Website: walmart
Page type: store-pickup
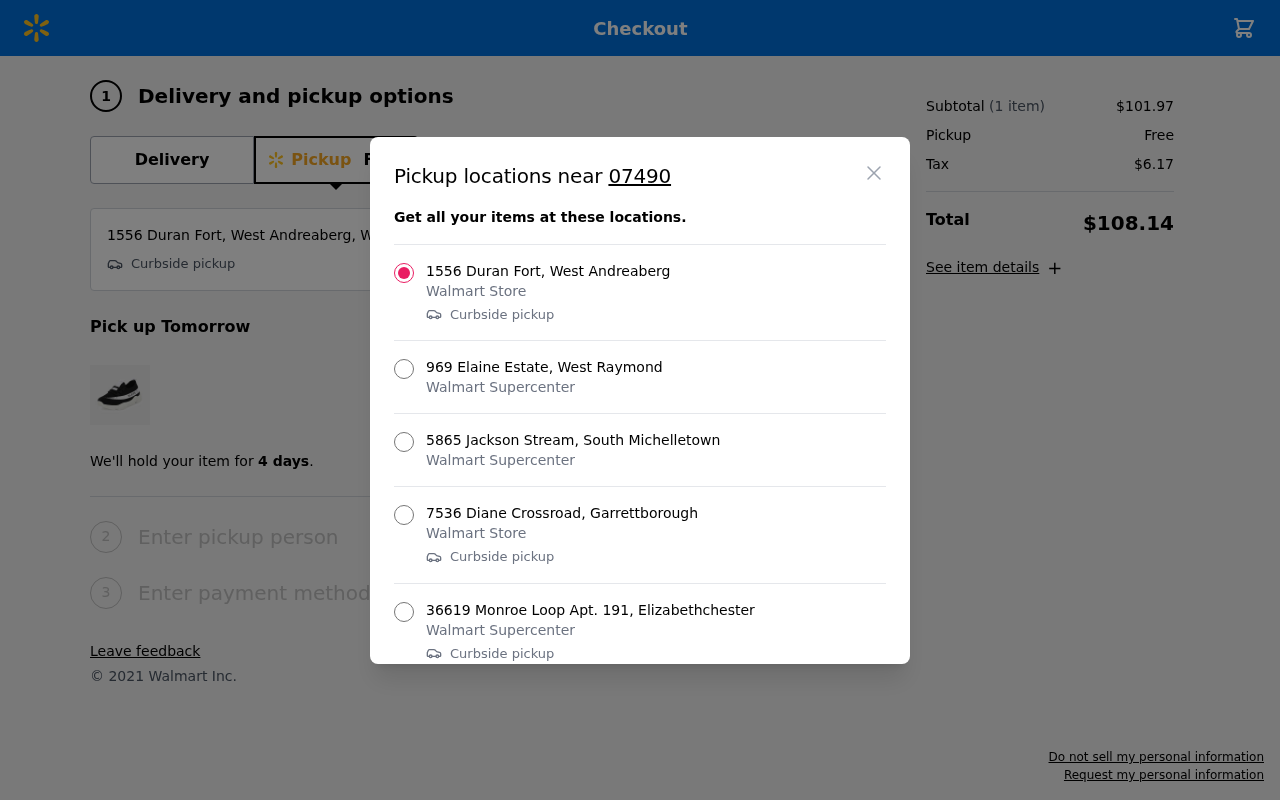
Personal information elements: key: PII_LOCATION1_CITY
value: West Andreaberg
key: PII_LOCATION1_STREET
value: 1556 Duran Fort
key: PII_LOCATION2_CITY
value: West Raymond
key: PII_LOCATION2_STREET
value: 969 Elaine Estate
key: PII_LOCATION3_CITY
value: South Michelletown
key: PII_LOCATION3_STREET
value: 5865 Jackson Stream
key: PII_LOCATION4_CITY
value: Garrettborough
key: PII_LOCATION4_STREET
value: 7536 Diane Crossroad
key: PII_LOCATION5_CITY
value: Elizabethchester
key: PII_LOCATION5_STREET
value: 36619 Monroe Loop Apt. 191
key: PII_POSTCODE
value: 07490
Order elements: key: ORDER_NUM_ITEMS
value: (1 item)
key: ORDER_SUBTOTAL
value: $101.97
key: ORDER_SHIPPING_COST
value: Free
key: ORDER_TAX
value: $6.17
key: ORDER_TOTAL
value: $108.14